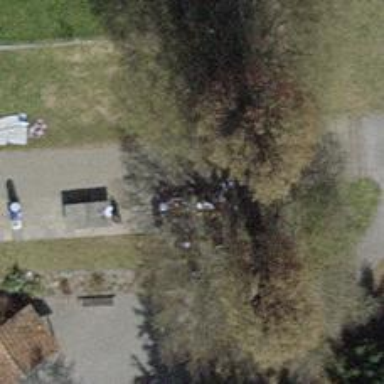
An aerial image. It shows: BBQ amenity.